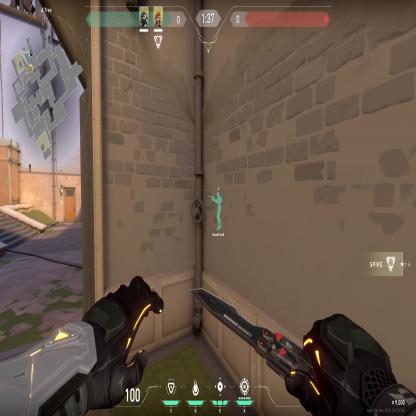
Label: teammate